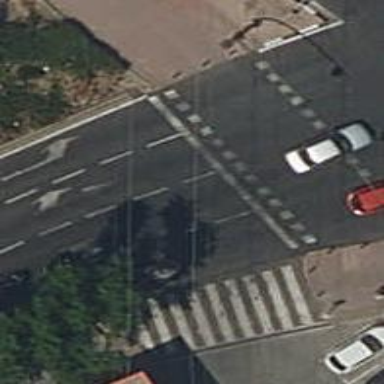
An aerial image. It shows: Tertiary road with asphalt surface.